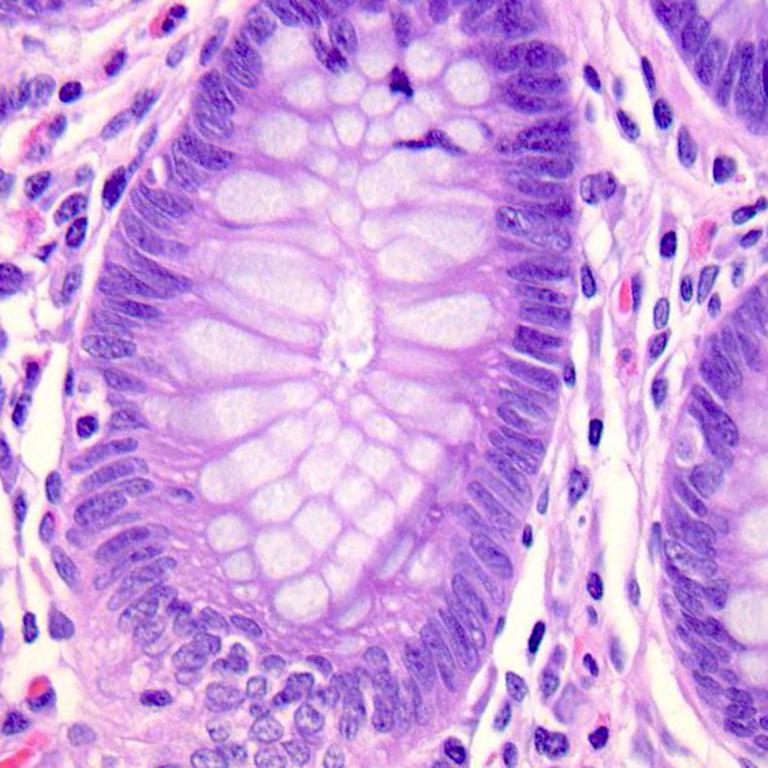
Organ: colon
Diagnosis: benign